Неидеальный газ, находившийся изначально в некотором исходном состоянии, адиабатически расширился, совершив при этом работу. Далее этот газ изохорически перевели в состояние с первоначальной температурой, а затем изотермическим процессом перевели в исходное состояние.
Найдите работу $A_{ад}$, совершенную газом при адиабатическом расширении, если в изохорическом процессе к нему было подведено количество теплоты $Q$, в изотермическом процессе газом была совершена работа $A$. Внутренняя энергия $U$ и давление $p$ неидеального газа заданы следующими выражениями: $U=\rho(T) V$ и $\rho=\frac{1}{3} \rho(T)$, где $\rho(T)$ является функцией только температуры, $V$ — объем газа.
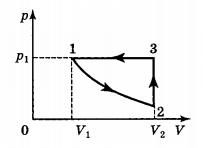
Решение: Изобразим процесс в координатах $p-V$ (см. рисунок).  Здесь «$1 \rightarrow 2$» — адиабата, «$2 \rightarrow 3$» — изохора. Отметим что изотерма «$3 \rightarrow 1$» совпадает для данного уравнения состояния газа с изобарой, ибо $p=\rho(T)/3$. Так как процесс замкнут, то изменение внутренней энергии за цикл равно нулю $$ \Delta U_{12}+\Delta U_{23}+\Delta U_{31}=0. $$ На изохоре работа $A_{23}=0$ и, следовательно, $$ \Delta U_{23}=Q_{23}=Q. $$ На изотерме $$ \Delta U_{31}=U_{1}-U_{3}=\rho(T_{1}) (V_{1}-V_{2})=-3(V_{2}-V_{1}) p_{1}=3 A_{31}=3 A. $$ Заметим, что при изотермическом сжатии газ совершает отрицательную работу: $A<0$. На адиабате $Q_{12}=0$, следовательно, $$ A_{ад}=A_{12}=-\Delta U_{12}=\Delta U_{23}+\Delta U_{31}=Q+3A. $$
Ответ: $$ A_{ад}=\Delta U_{23}+\Delta U_{31}=Q+3A. $$
Темы:
T, Термодинамика, Всероссийские, Циклы, Изопроцессы, Реальный газ